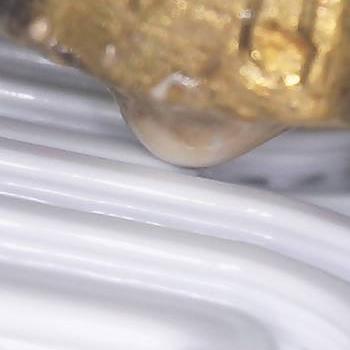
Flow rate: 267%